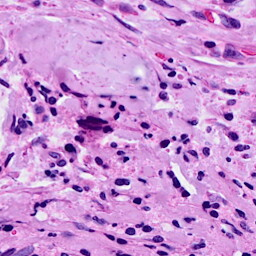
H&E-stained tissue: Breast